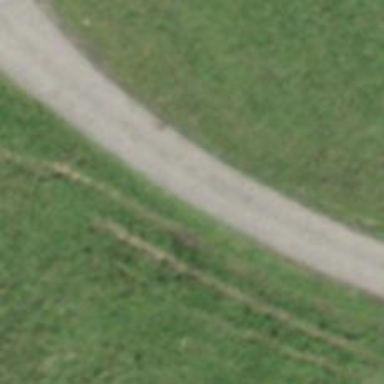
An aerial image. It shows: Gravel track with grade2 quality. It is suitable for hiking and is groomed in classic style.